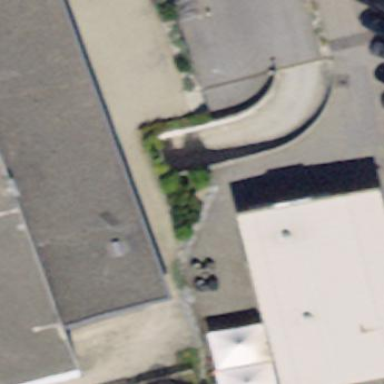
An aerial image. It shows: Industrial building.